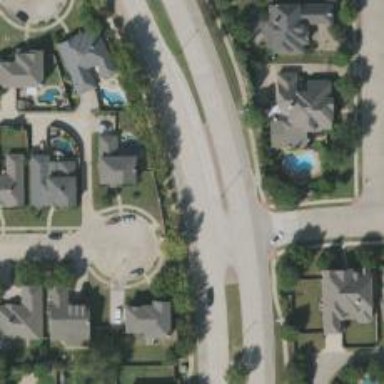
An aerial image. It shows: Secondary road with separate sidewalks.